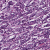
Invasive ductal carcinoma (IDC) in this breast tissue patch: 1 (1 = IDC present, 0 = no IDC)